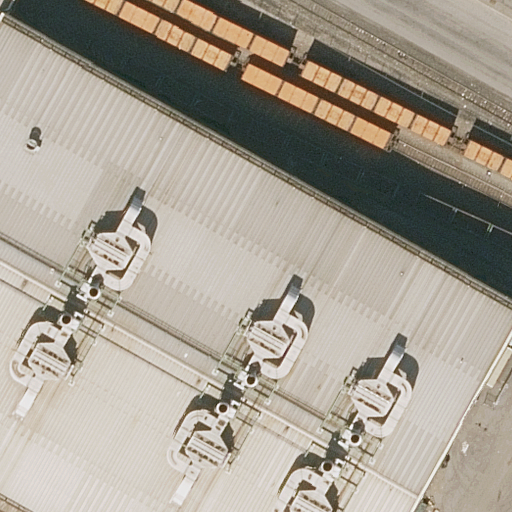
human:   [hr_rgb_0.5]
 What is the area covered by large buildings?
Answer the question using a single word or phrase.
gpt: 0m2

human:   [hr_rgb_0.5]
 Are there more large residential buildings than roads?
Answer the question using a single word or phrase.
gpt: no

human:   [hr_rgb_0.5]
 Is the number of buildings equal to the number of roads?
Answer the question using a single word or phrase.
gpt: no

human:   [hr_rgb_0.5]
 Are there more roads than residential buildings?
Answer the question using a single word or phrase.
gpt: yes

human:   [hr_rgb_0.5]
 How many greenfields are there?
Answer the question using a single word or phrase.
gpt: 0

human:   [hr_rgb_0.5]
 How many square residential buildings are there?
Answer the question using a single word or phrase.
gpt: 0

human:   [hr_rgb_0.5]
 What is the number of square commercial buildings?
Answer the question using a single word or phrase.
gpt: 0

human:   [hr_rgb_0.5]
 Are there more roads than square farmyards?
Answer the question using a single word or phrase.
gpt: yes

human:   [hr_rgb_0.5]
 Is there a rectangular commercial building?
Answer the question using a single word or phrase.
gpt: no

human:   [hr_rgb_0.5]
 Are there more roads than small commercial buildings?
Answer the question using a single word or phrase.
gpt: yes

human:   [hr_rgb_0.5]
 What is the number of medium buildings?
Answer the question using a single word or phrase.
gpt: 1

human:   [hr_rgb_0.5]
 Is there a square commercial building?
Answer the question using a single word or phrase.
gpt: no

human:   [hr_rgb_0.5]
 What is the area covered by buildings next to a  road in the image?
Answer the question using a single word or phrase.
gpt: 291m2

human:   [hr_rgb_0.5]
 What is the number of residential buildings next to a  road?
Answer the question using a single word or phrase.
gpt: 1

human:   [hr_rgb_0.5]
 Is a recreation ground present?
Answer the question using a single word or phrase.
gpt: no

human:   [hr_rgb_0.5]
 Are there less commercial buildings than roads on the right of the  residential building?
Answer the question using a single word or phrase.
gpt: yes

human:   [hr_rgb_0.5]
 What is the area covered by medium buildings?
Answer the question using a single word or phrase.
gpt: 291m2

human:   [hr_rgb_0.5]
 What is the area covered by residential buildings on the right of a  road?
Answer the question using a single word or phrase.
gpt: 0m2

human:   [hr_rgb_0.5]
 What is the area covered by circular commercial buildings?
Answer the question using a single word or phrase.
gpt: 0m2

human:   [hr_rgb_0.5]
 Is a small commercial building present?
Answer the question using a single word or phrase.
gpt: no

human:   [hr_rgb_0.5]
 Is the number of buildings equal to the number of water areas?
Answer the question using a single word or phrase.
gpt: no

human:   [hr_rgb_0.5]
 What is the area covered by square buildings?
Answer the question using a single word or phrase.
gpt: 0m2

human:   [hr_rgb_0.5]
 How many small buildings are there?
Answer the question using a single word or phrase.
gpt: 0

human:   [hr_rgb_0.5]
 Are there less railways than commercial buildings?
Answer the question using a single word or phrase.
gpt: no

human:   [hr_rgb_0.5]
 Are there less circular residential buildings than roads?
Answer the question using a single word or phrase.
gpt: yes

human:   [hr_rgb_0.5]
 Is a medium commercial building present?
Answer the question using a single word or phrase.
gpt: no

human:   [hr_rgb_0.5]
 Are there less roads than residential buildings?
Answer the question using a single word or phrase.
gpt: no

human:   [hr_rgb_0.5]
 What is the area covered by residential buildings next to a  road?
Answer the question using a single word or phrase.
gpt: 291m2

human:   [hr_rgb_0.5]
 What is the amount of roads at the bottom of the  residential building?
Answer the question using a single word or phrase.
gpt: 0

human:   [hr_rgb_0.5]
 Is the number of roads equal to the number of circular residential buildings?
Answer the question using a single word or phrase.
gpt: no

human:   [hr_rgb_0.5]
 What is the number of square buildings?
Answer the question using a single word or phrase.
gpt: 0

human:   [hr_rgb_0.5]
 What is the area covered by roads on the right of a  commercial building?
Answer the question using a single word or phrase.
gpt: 0m2

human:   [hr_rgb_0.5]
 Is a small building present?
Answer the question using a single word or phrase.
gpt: no

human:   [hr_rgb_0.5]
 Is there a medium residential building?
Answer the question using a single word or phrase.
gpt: yes

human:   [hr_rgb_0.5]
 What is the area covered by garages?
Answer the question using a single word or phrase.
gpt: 0m2

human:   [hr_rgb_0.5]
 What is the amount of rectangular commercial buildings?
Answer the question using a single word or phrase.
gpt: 0

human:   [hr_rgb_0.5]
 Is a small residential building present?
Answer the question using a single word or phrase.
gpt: no